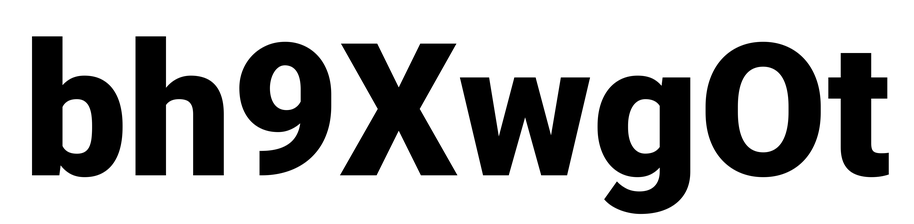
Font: Roboto_Black